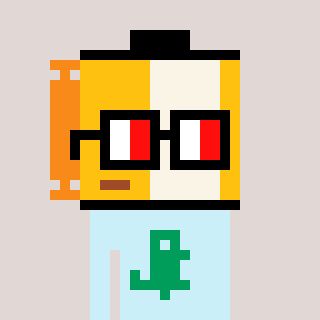
a pixel art character with square glasses with black frames and red eyes, a film roll-shaped head and a cold-colored body on a warm background